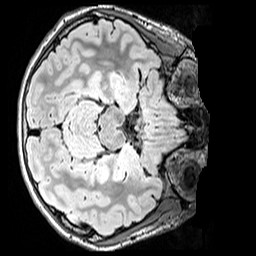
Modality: FLAIR
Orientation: axial
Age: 13
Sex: male
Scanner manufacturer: siemens
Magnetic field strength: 3 T
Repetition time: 5 s
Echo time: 0.388 s